Field crop: maize
Growth stage: 2
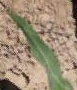
Species: maize